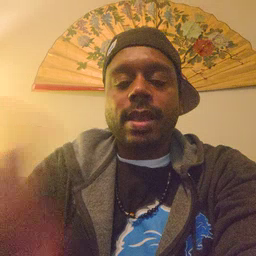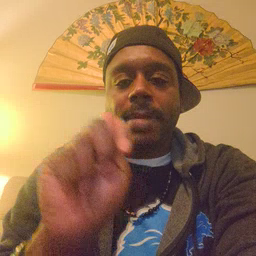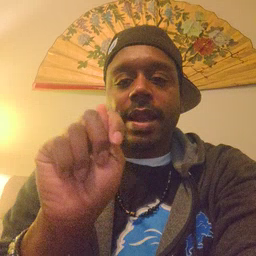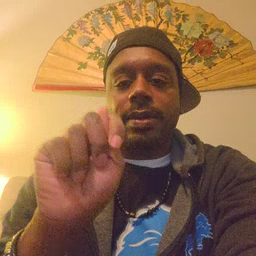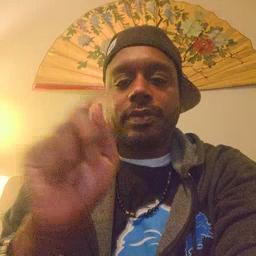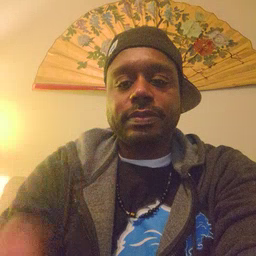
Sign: potty